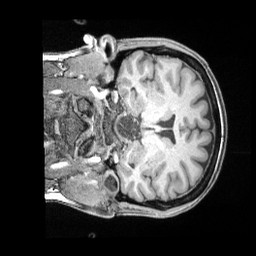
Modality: T1w
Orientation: coronal
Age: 39
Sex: female
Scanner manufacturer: siemens
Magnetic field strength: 3 T
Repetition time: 2 s
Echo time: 0.00211 s